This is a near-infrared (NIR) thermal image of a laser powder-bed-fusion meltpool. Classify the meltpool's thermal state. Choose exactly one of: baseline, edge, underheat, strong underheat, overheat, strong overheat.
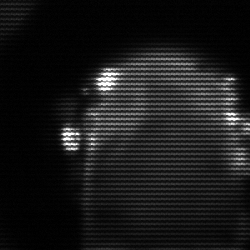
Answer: baseline